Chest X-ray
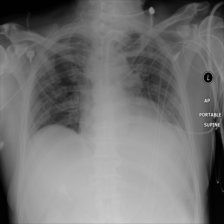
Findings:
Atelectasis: negative
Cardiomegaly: negative
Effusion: negative
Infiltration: positive
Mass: negative
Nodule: negative
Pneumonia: negative
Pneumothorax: negative
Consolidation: negative
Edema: negative
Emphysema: negative
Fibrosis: negative
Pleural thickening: negative
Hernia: negative